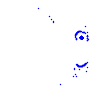
Particle: kaon